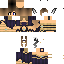
A female human skin with medium skin, wearing brown long hair dressed in a blue hoodie and black pants, featuring a closed mouth.